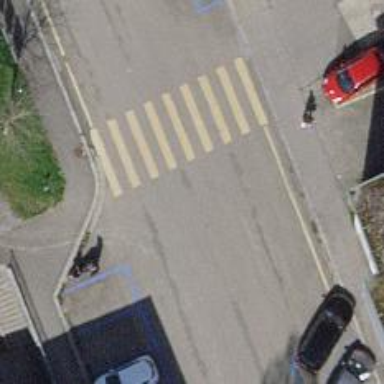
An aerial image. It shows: Uncontrolled road crossing.